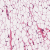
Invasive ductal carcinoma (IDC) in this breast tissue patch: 0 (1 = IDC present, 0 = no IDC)